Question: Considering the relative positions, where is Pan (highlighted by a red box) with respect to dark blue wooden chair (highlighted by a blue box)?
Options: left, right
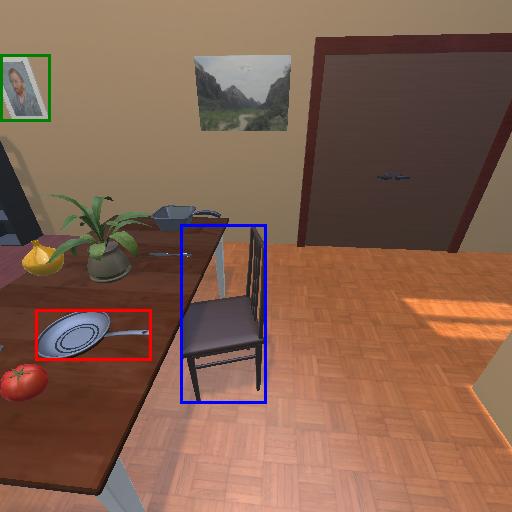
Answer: left